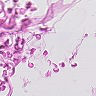
Metastatic tissue present: no